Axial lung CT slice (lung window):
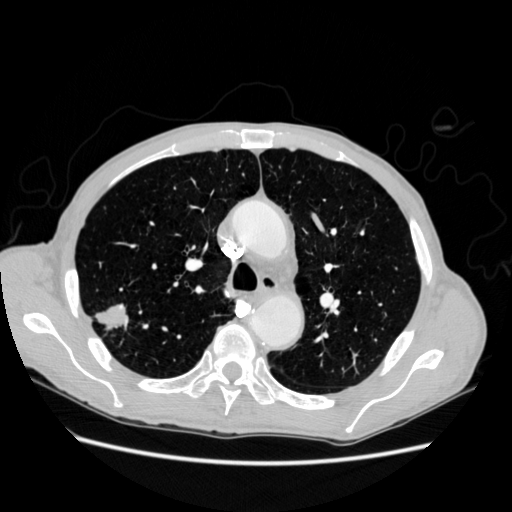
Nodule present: yes
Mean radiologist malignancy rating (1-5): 4.5